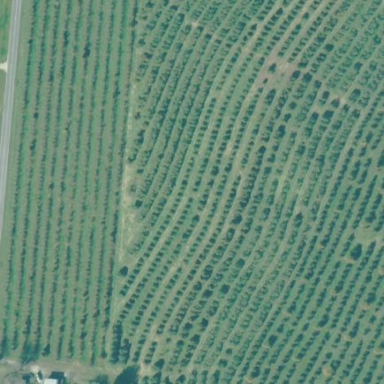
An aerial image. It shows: Orchard.